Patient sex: F
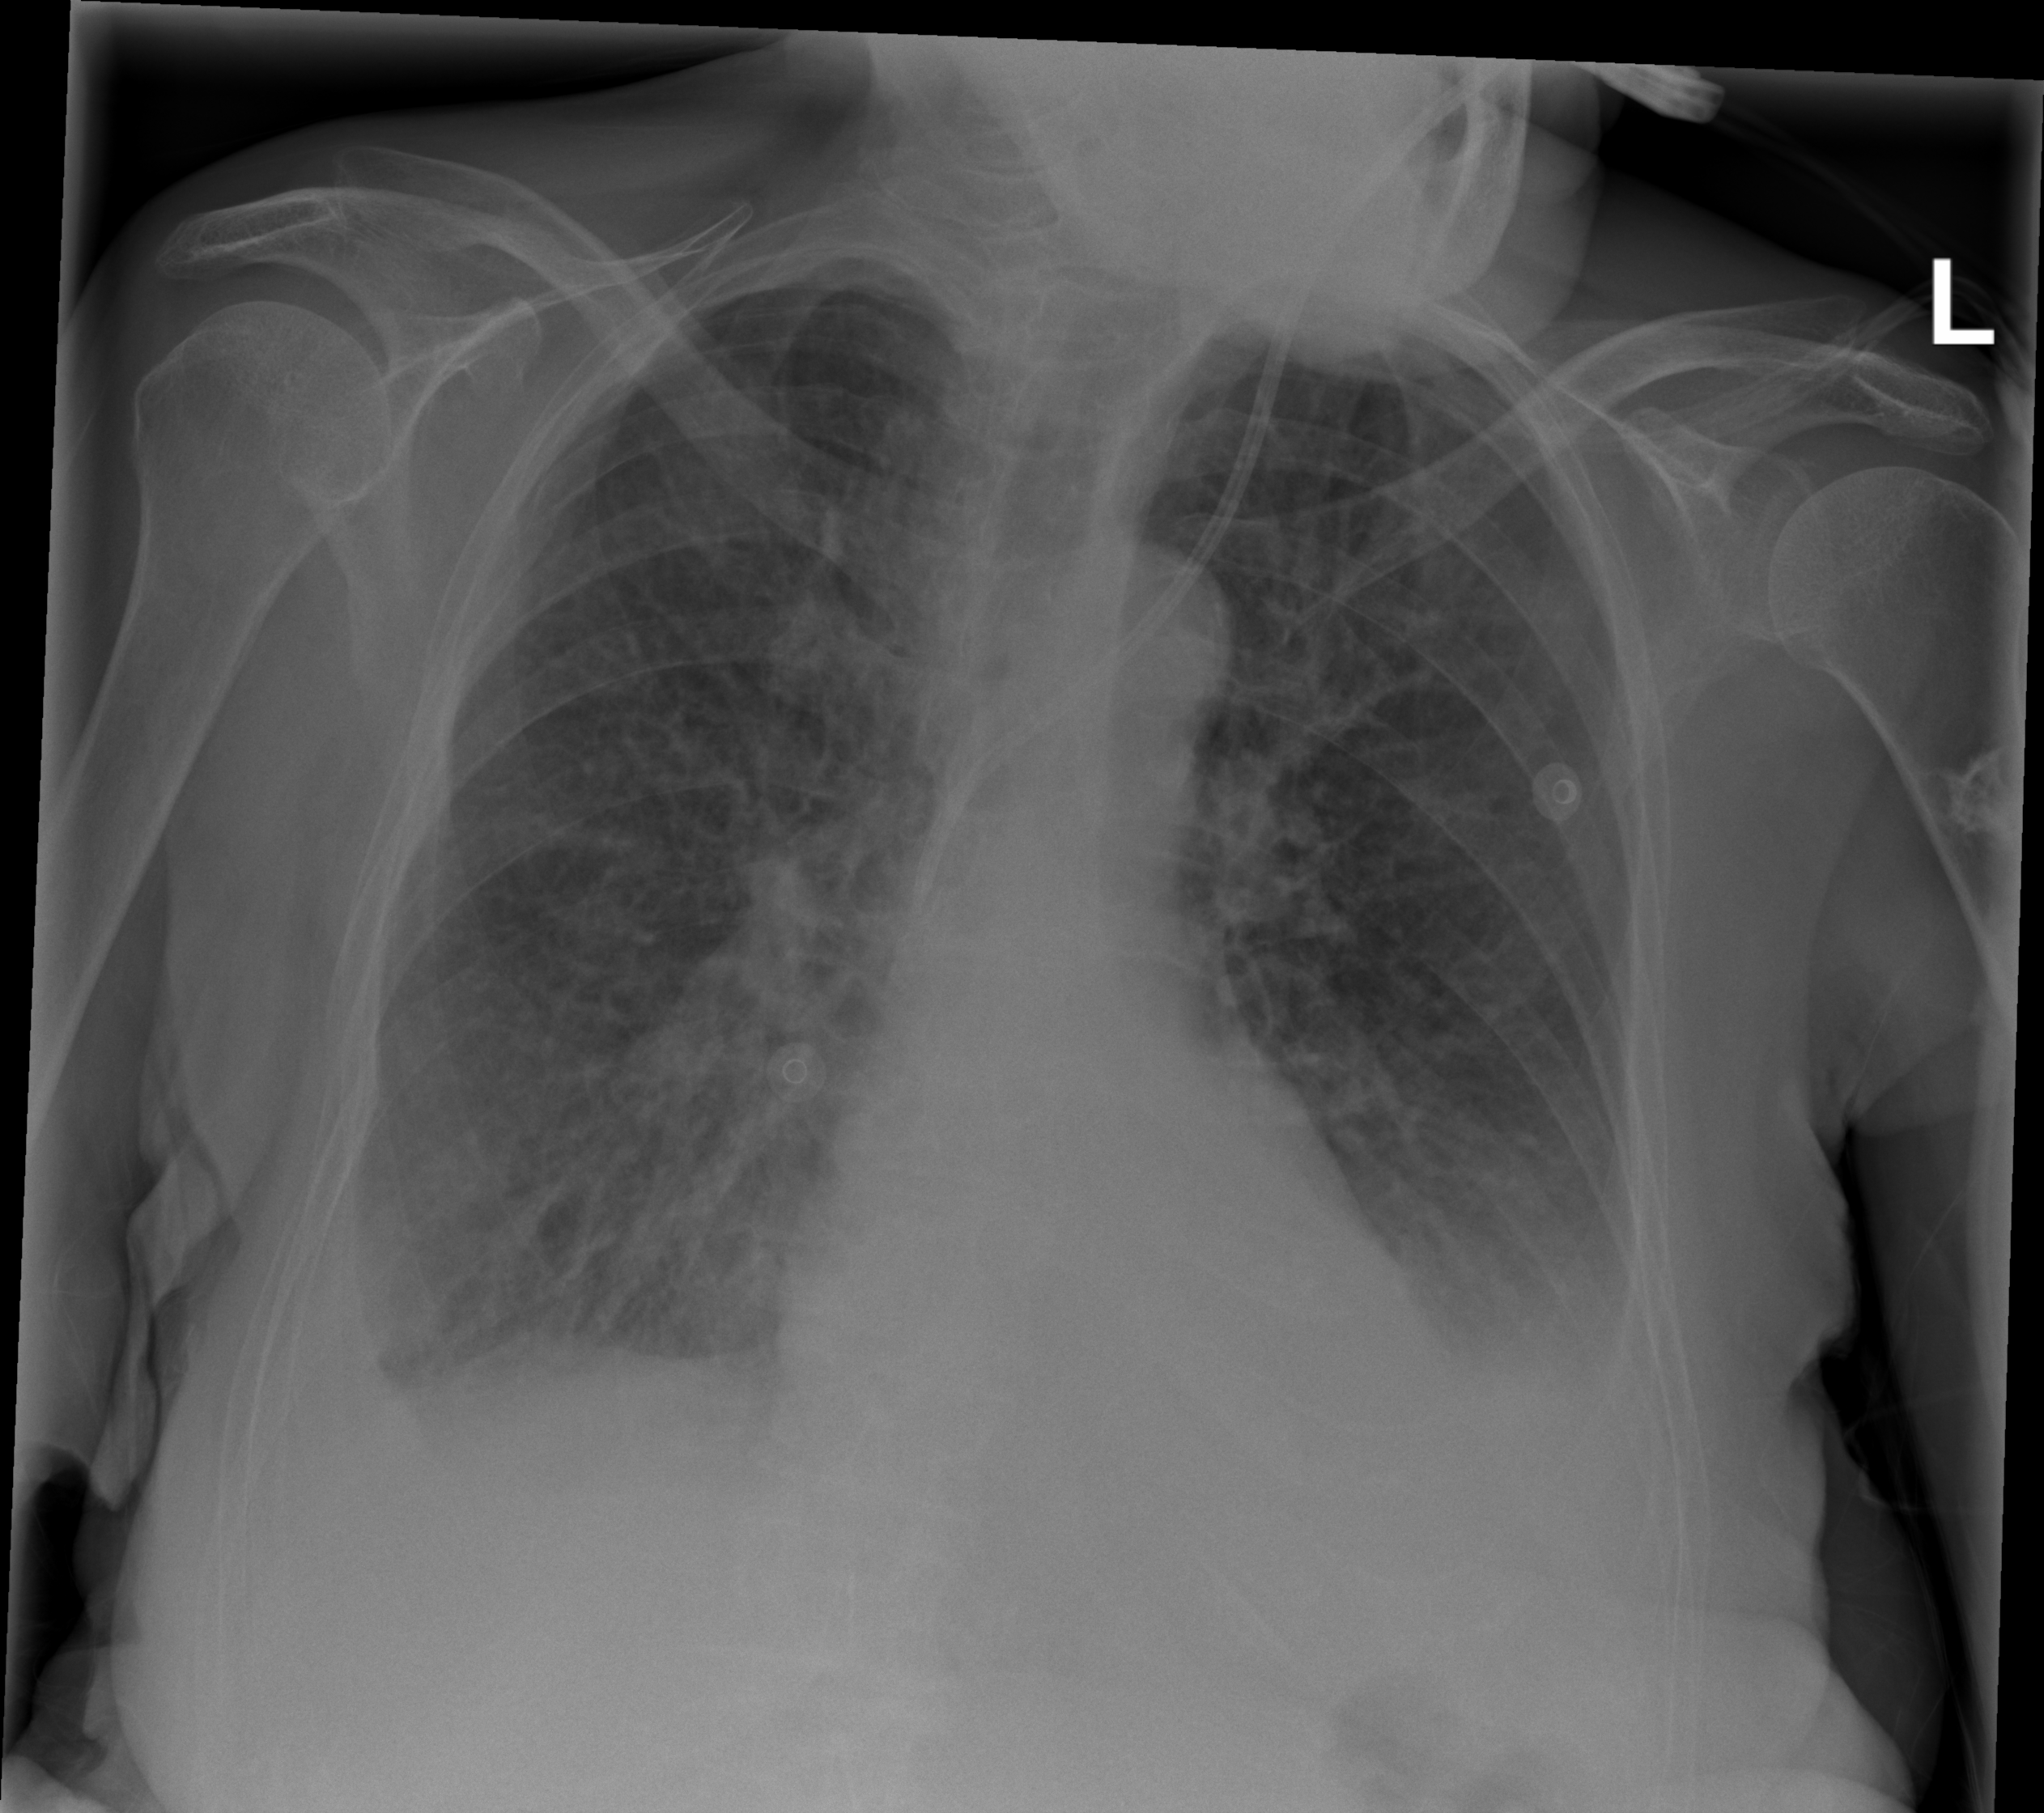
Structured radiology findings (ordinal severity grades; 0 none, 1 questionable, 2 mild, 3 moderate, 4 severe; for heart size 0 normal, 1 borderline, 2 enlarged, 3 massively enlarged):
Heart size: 0
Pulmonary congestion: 2
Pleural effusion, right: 2
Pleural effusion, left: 2
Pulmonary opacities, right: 0
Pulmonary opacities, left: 0
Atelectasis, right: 2
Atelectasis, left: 2